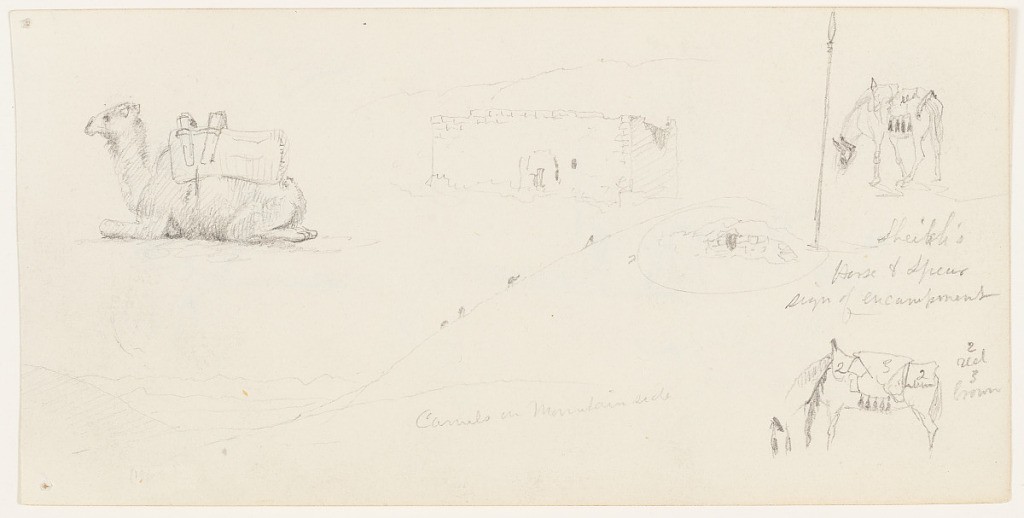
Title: Camels on a Mountainside with Mixed Sketches, Palestine (Israel)
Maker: Frederic Edwin Church, American, 1826–1900
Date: February 18, 1868
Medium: Graphite on white wove paper; verso: graphite
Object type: Drawing
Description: Mixed sketches from the deserts of present-day Israel, showing a crouching camel, a building, camels climbing a mountainside, and two views of a grazing horse. At upper left, a seated camel with a saddle on its back is sketched in left profile. Beside it at upper center, a rectangular stone building is viewed obliquely. At upper and lower right, a horse wearing a saddle decorated with hanging tassels is shown grazing beside a spear planted upright into the sand. At center, a scene of four camels climbing a distant and steep hillside is faintly rendered.

Verso: Mixed sketches from the deserts of present-day Israel, made en route to Petra, showing the construction of a tent, the head of a camel, and a flying hawk. At upper right, an aloft hawk with wings spread wide is sketched simply. Beside it, at center right and oriented to the right, a camel's head is sketched in some detail. It opens its mouth wide, bearing its tongue and teeth, as its chained harness hangs from its hairy chin. At left, several of the artist's Bedouin guides raise a tent in the desert sands. The first portion of the tent is risen at center, while guy lines descend from its peak to pegs in the ground. A kneeling figure at left actively hammers a peg into the sand.